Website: macys
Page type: billing-address
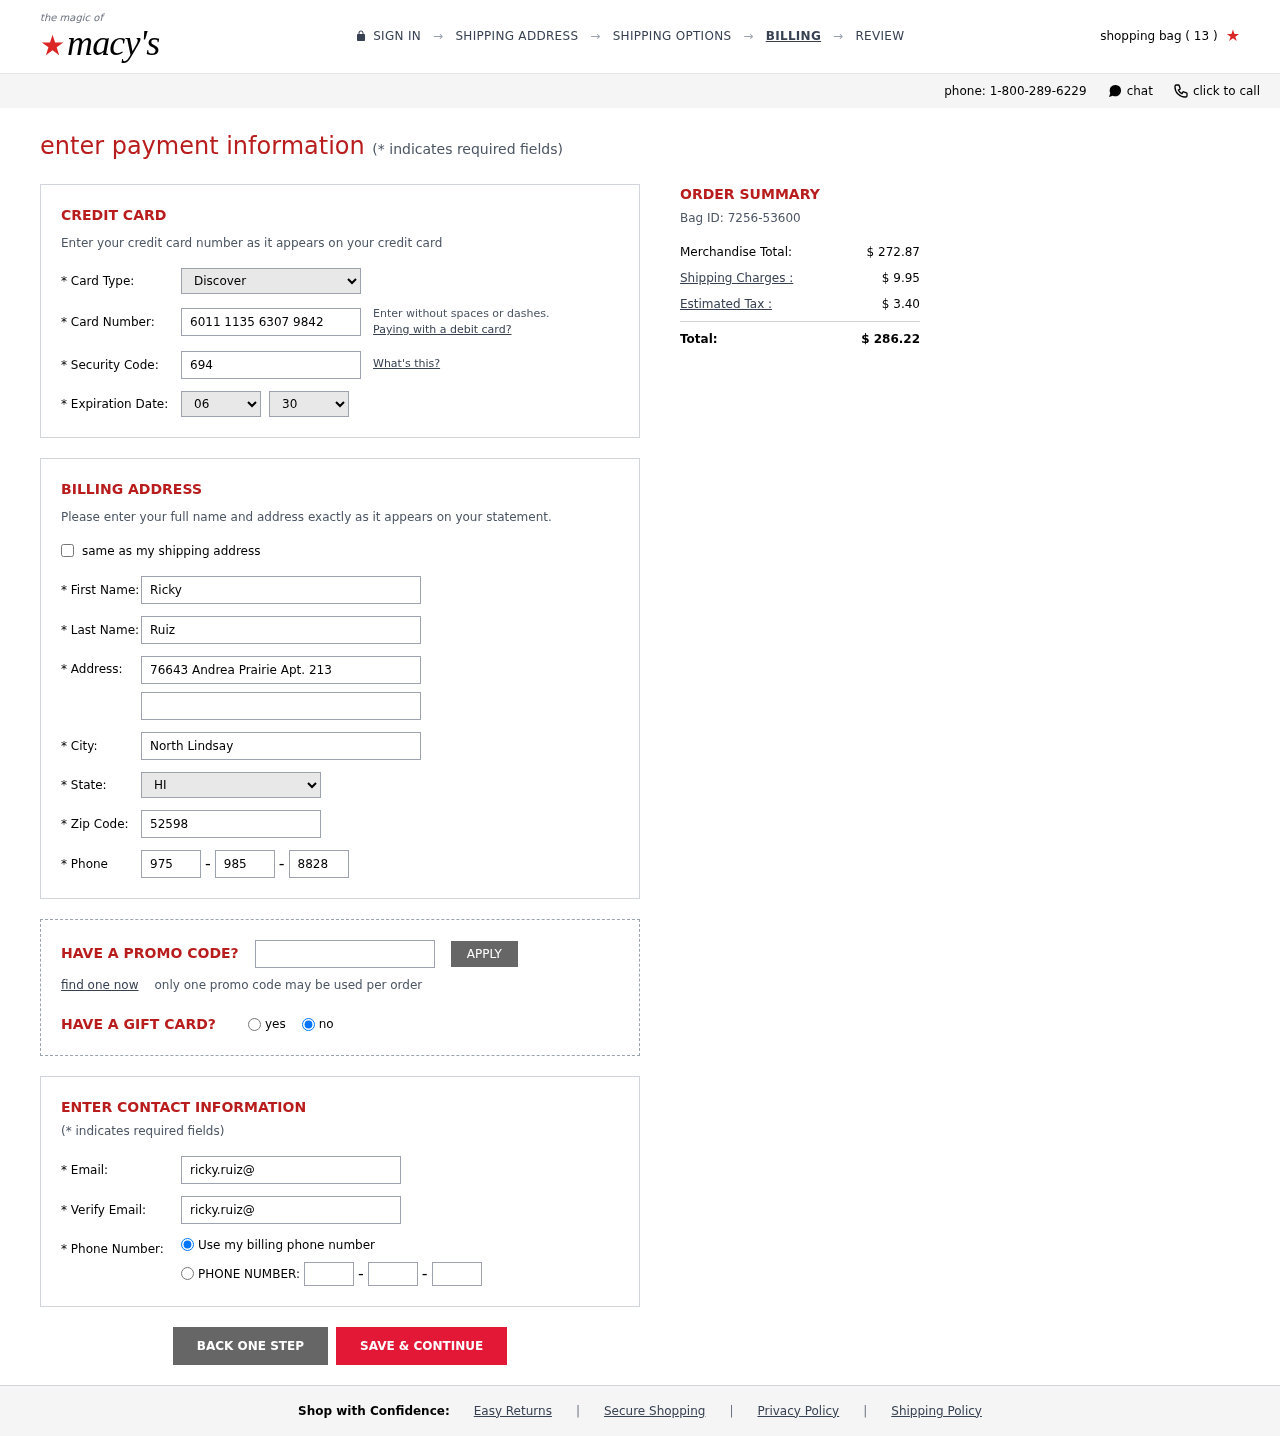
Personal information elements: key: PII_CARD_CVV
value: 694
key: PII_CARD_EXPIRY_MONTH
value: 06
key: PII_CARD_EXPIRY_YEAR
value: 30
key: PII_CARD_NUMBER
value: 6011 1135 6307 9842
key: PII_CARD_TYPE
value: Discover
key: PII_CITY
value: North Lindsay
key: PII_EMAIL
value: ricky.ruiz@yahoo.com
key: PII_FIRSTNAME
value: Ricky
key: PII_LASTNAME
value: Ruiz
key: PII_PHONE_AREA
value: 975
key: PII_PHONE_PREFIX
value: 985
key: PII_PHONE_SUFFIX
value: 8828
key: PII_POSTCODE
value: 52598
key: PII_STATE_ABBR
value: HI
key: PII_STREET
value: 76643 Andrea Prairie Apt. 213
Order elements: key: ORDER_NUM_ITEMS
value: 13
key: ORDER_ID
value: Bag ID: 7256-53600
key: ORDER_SUBTOTAL
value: $ 272.87
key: ORDER_SHIPPING_COST
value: $ 9.95
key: ORDER_TAX
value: $ 3.40
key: ORDER_TOTAL
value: $ 286.22